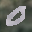
Label: 0